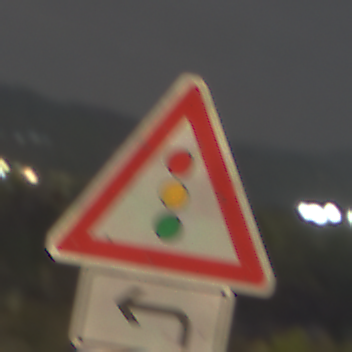
Verkehrszeichen: Lichtzeichenanlage
Zusatzzeichen unten: RichtungsangabeDurchPfeile2
Umgebung: Outdoor, Urban
Tageszeit: Night
Wetter: PartlyCloudy
Licht: Artificial
Jahreszeit: NotSpecified
Kontrast: HighContrast